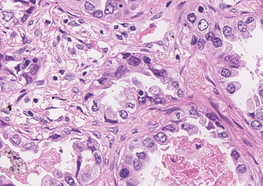
Tumor epithelial tissue: yes
Tumor-associated stroma tissue: yes
Normal tissue: no